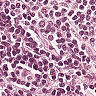
Metastatic tissue present: no